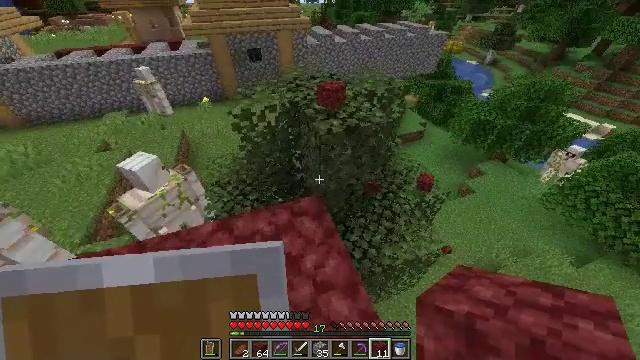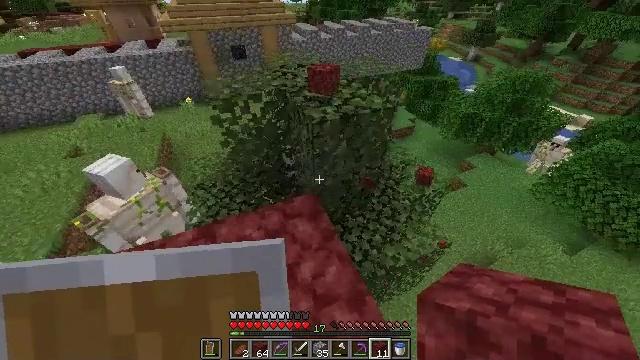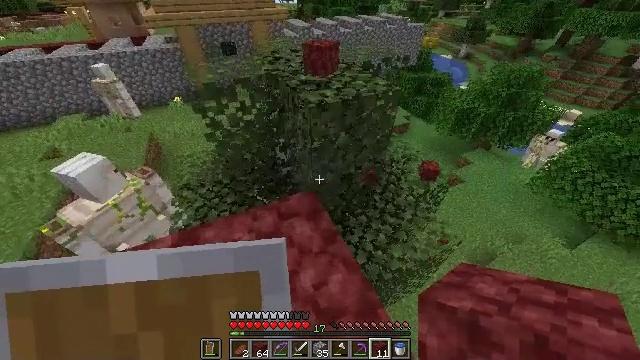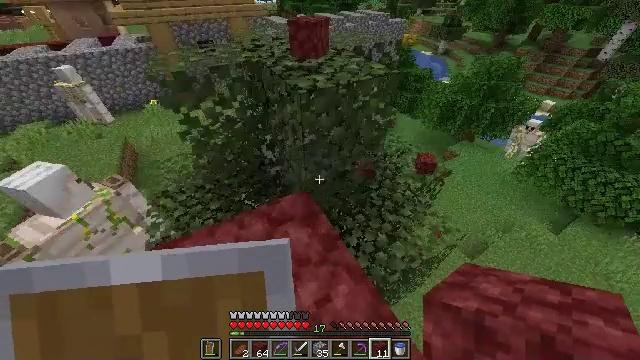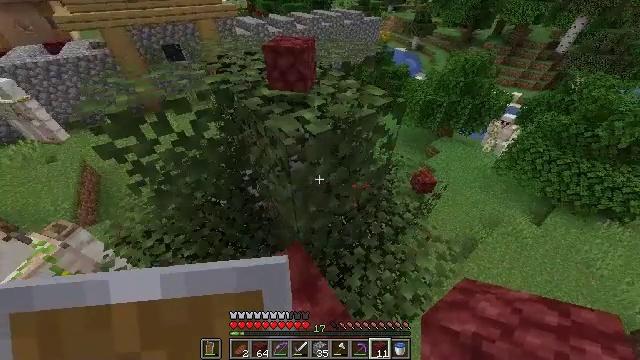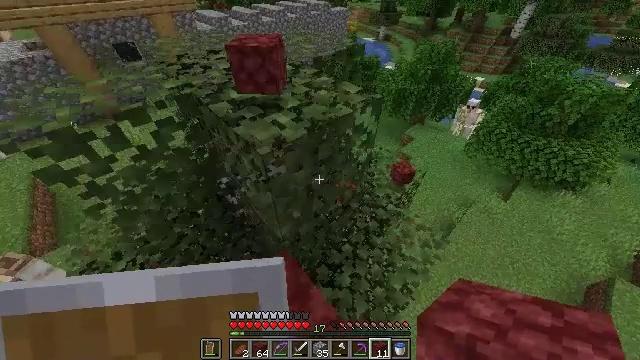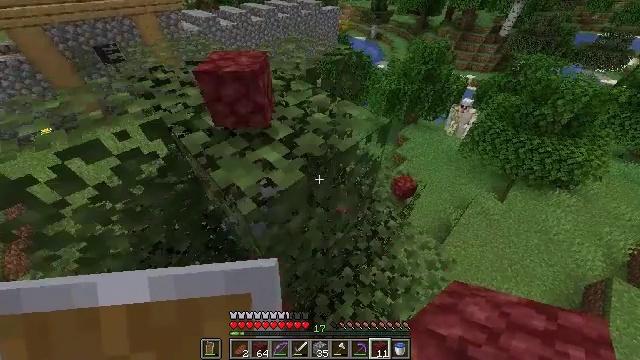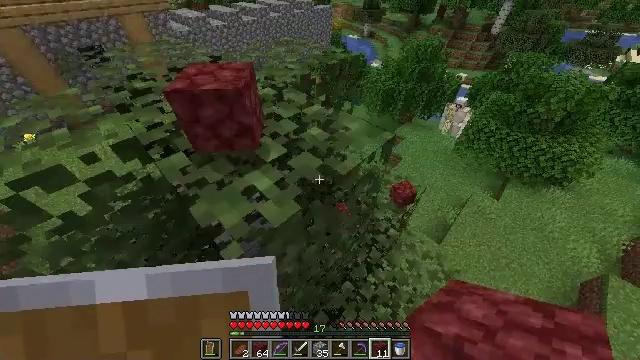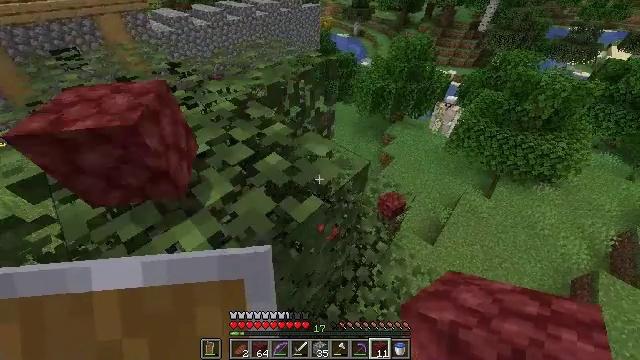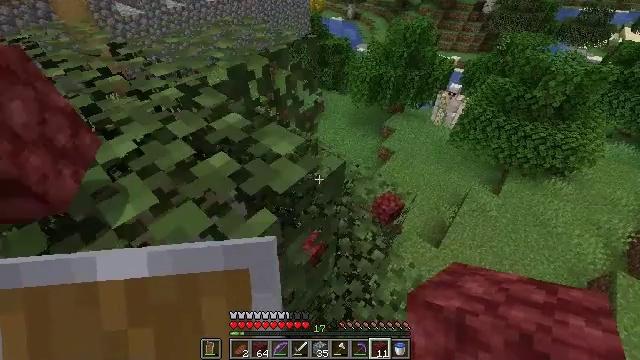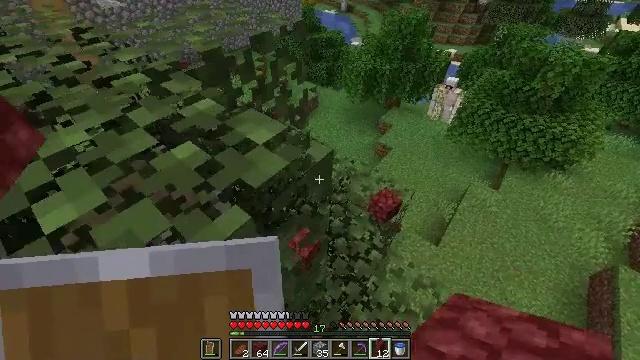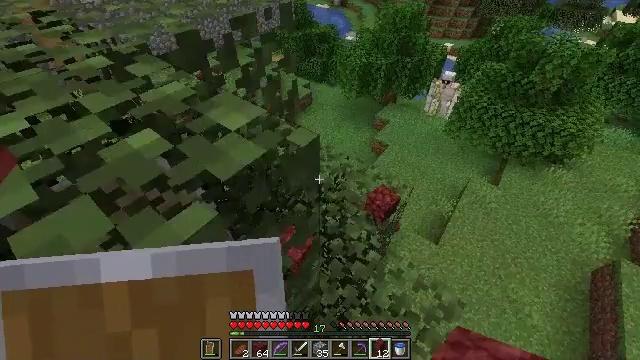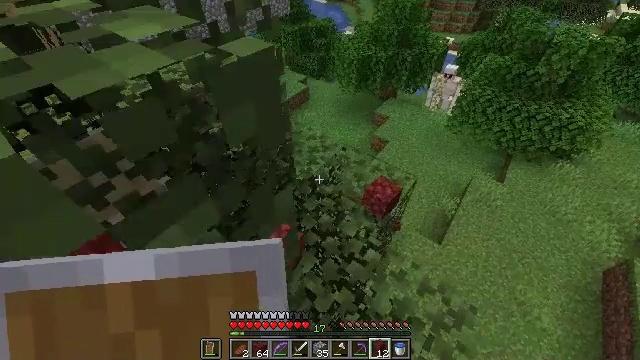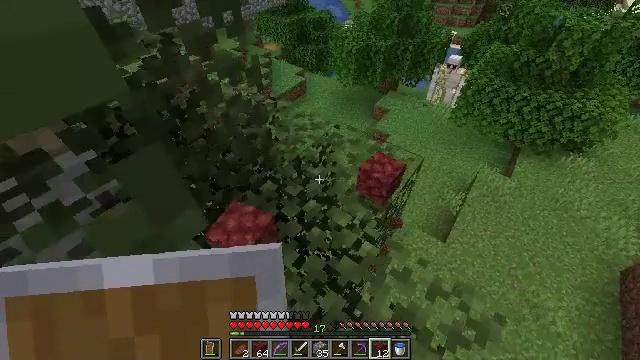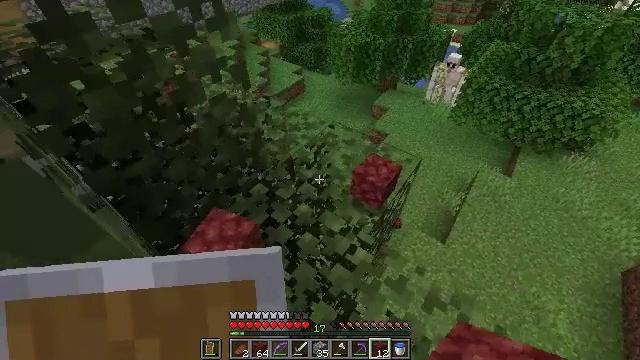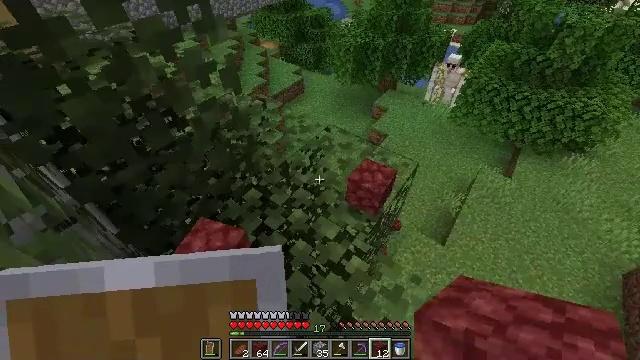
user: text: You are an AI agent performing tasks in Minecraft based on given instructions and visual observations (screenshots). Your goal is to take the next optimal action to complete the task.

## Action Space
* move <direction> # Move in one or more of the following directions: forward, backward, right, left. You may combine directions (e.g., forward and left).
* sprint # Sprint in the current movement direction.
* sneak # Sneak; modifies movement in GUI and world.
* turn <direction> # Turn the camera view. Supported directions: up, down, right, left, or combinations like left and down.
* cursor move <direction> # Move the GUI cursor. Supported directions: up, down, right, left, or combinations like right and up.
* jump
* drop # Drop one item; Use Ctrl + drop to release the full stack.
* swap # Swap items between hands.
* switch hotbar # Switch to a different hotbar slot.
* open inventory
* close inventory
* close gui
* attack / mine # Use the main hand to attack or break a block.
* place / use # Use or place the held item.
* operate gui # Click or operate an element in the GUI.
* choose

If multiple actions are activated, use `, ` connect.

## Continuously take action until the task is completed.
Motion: motion action
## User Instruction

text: Harvest potatoes.
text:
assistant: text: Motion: move forward, turn right
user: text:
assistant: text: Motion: move forward, turn right
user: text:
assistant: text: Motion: move forward, turn right
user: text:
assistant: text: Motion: move forward, turn right
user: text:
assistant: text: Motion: move forward, turn right and down
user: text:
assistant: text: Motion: move forward, turn right
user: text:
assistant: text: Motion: move forward, turn right
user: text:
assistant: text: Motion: move forward, turn right
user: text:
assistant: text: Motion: move forward, turn right
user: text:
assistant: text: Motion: move forward, turn right
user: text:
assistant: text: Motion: move forward, turn right
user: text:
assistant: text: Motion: move forward
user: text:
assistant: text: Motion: no_op
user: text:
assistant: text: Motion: no_op
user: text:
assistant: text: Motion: no_op
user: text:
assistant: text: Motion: no_op
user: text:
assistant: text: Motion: no_op
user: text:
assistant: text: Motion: no_op
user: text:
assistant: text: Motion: no_op
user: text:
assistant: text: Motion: move forward, turn left
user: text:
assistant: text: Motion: move forward, turn left
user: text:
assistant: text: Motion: move forward, turn left
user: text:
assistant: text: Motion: move forward, turn left
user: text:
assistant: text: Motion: turn left
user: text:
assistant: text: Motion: turn left
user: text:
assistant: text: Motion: no_op
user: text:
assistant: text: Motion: no_op
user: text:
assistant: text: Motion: move forward
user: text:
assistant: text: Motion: move forward
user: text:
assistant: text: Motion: move forward